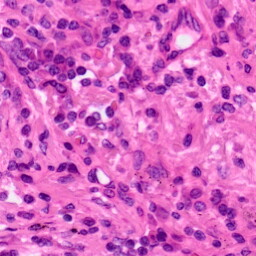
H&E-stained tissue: Lung